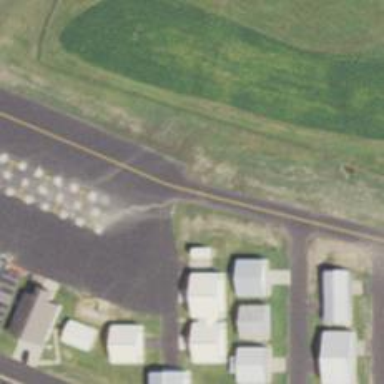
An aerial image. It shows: Image of taxiway at airport.